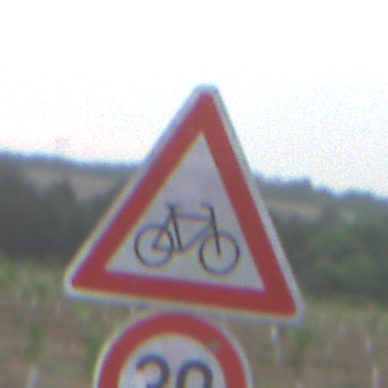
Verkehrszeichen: RadverkehrLinks
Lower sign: Geschwindigkeit30
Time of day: SunriseSunset
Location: Outdoor (Nature)
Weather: PartlyCloudy
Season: NotSpecified
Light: Natural